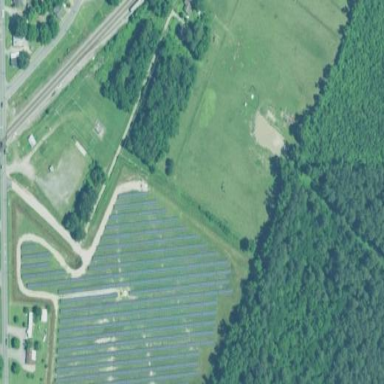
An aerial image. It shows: Solar power plant with photovoltaic technology surrounded by fence.